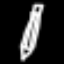
Label: pencil